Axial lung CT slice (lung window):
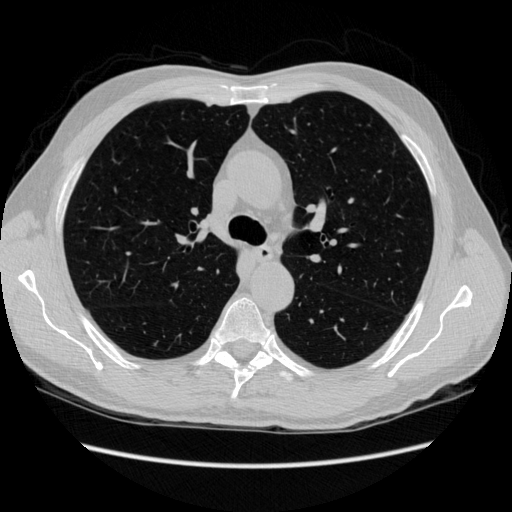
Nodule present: no